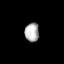
Tissue: lung
Cell type: Endothelial cells
Senescence score: 0.5719
Nuclear area (px): 266
Mean DAPI intensity: 173.677